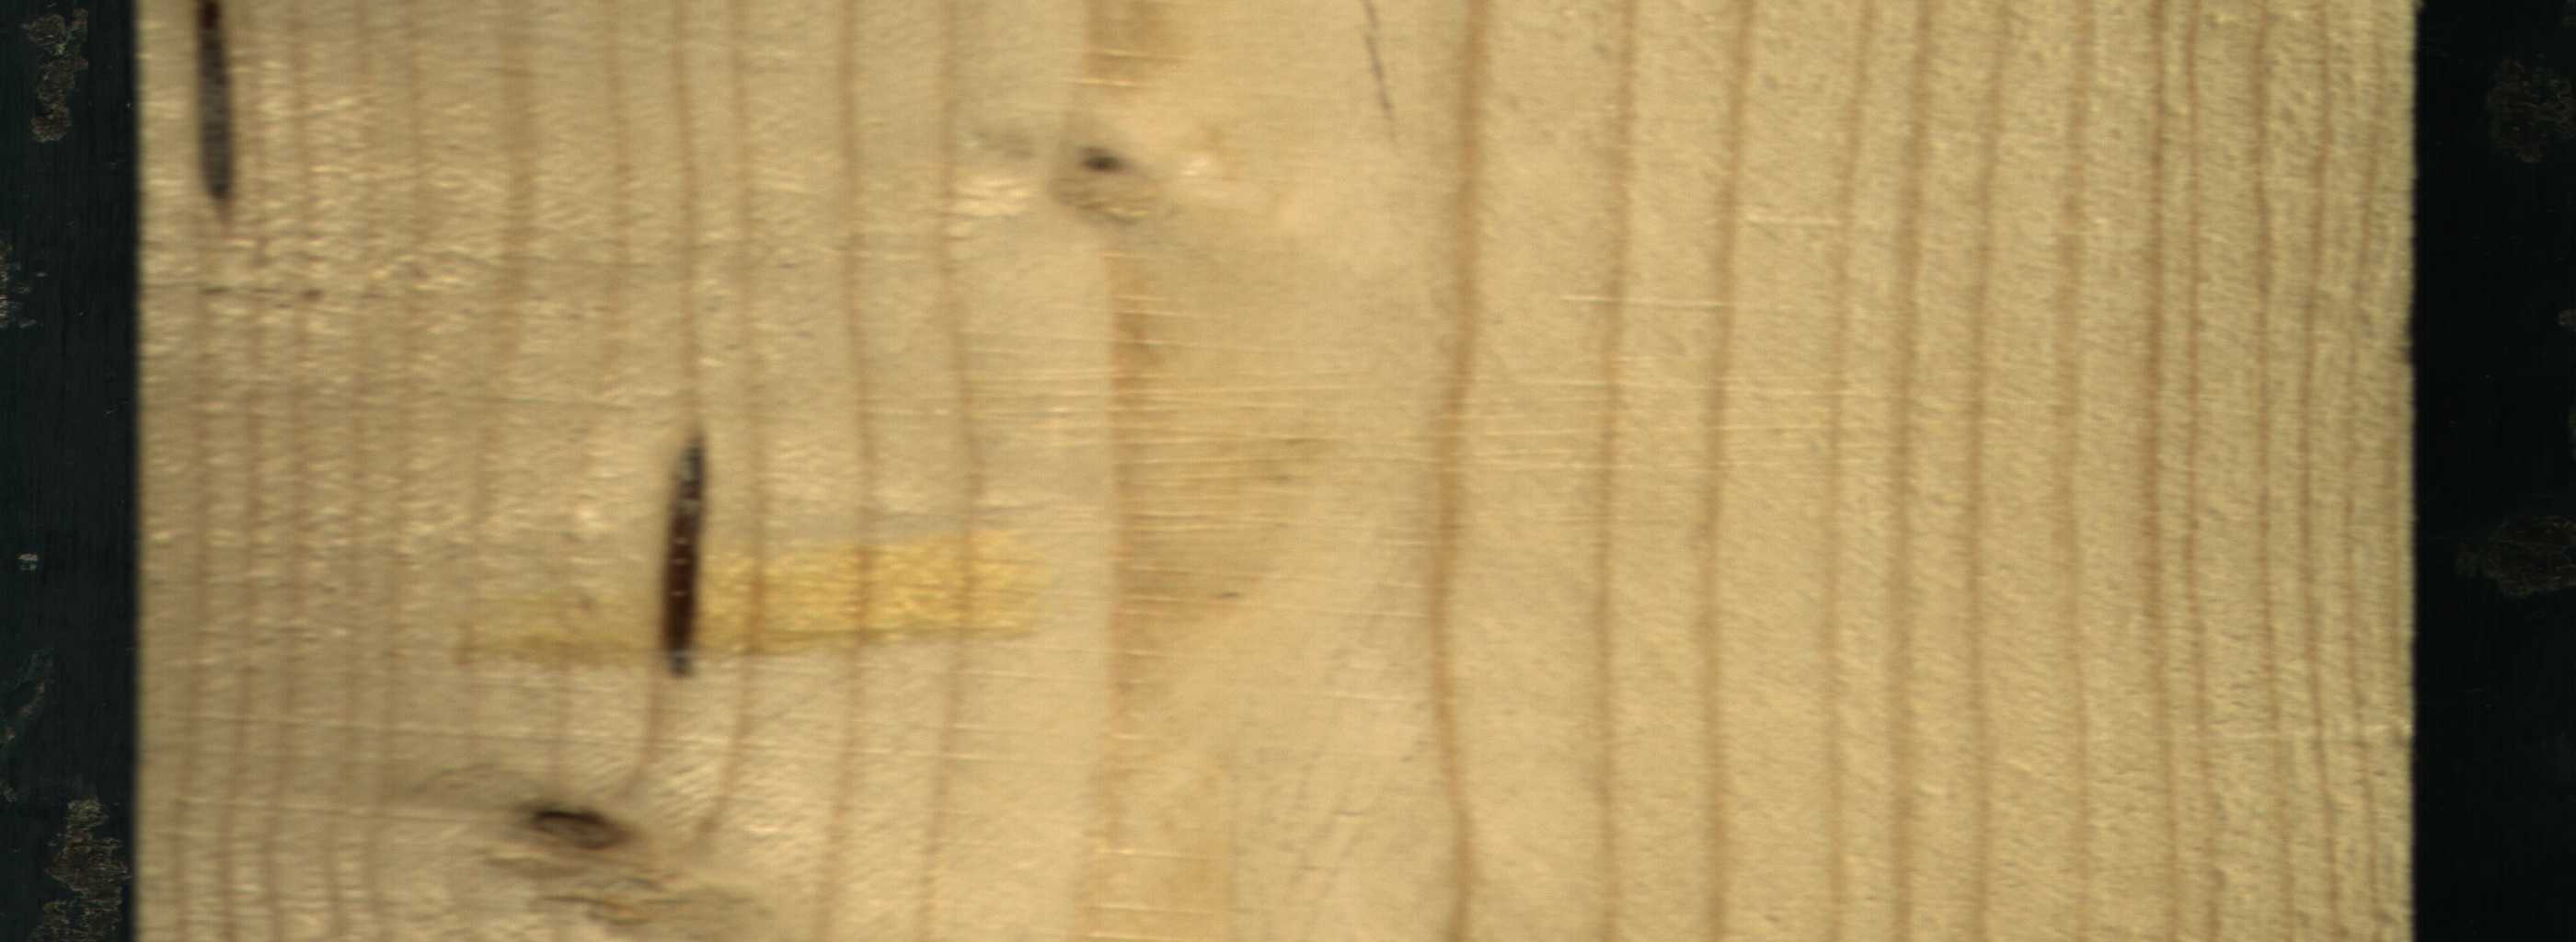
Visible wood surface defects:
resin
resin
Live_Knot
Live_Knot